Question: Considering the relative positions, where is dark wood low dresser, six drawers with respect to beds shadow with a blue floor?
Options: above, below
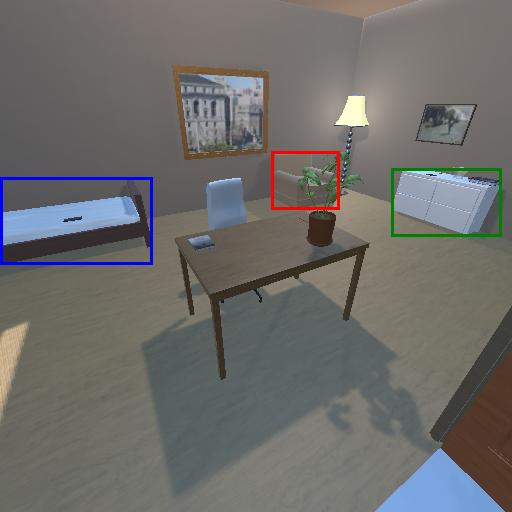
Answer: above